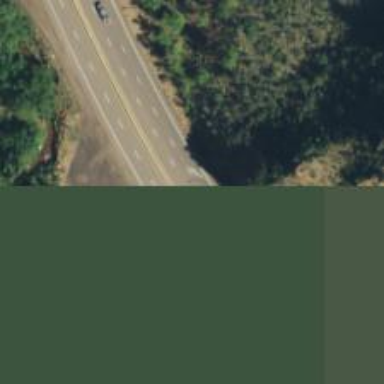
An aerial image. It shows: Trunk highway.